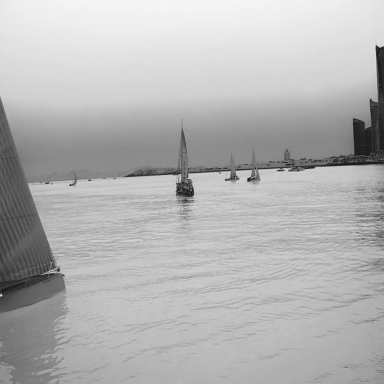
There are seven sailboats in the infrared image.